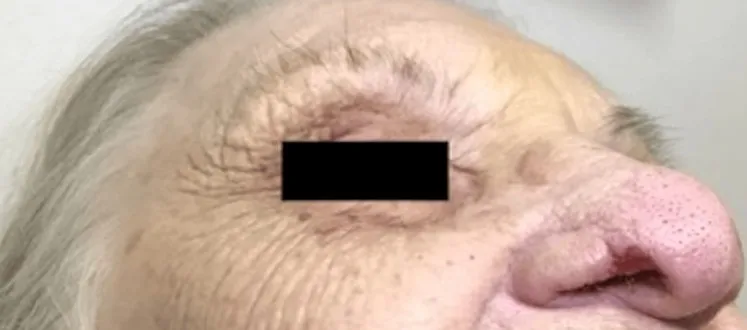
Lateral view of R nasal ala affected with trigeminal trophic syndrome (TTS).
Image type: medical_photograph (skin_photograph)